Field crop: maize
Growth stage: 2
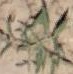
Species: atriplex